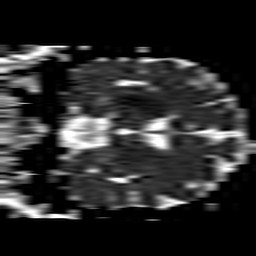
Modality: ADC
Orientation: coronal
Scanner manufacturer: philips
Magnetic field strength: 1.5 T
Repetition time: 3.403 s
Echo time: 0.06922 s